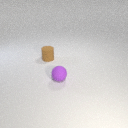
small purple rubber sphere in front of small brown rubber cylinder